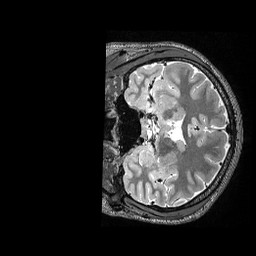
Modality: T2w
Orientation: coronal
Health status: healthy
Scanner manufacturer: siemens
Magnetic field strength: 3 T
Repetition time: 3.2 s
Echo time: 0.57 s